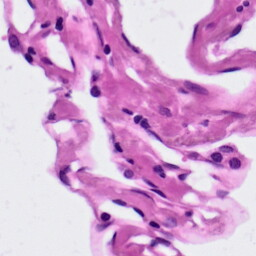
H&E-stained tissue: Lung